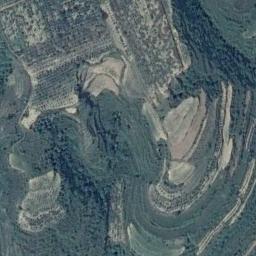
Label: terrace